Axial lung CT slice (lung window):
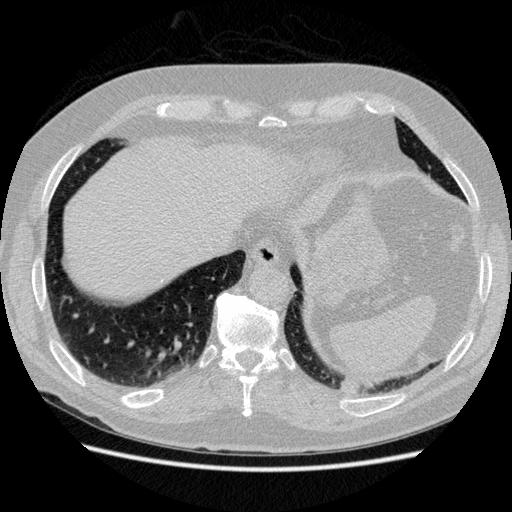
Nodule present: no